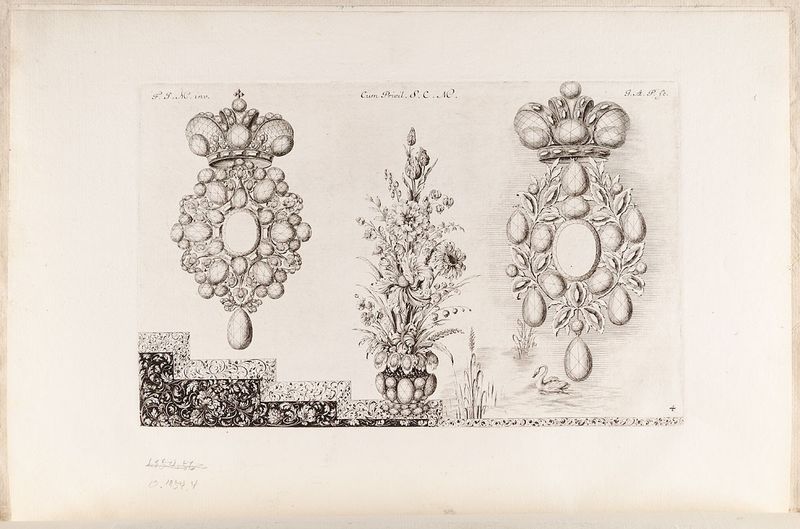
Titel: Broschen
Künstler: Friedrich Jakob Morisson
Standort: Hamburg
Institution: Museum für Kunst und Gewerbe Hamburg
Schlagwörter: blumen, schmuck, schwarz, weiss, zeichnung, blüten, spiegel, brosche, krone, perlen, vase, schrift, papier, ente, schwan, grafik, graphik, ornamente, fotografie, photographie, spange, schnalle, kreuz, druckgraphik, schwarz weiss, druckgrafik, stich, entwurf, knospen, kupferstich, kronen, arabeske, wasserzeichen, halbedelsteine, rankenwerk, rankenornament, juwelen, reproduktionen, druckerzeugnisse, blüte, ornamentstich, vorlageblätter, schwarzornament